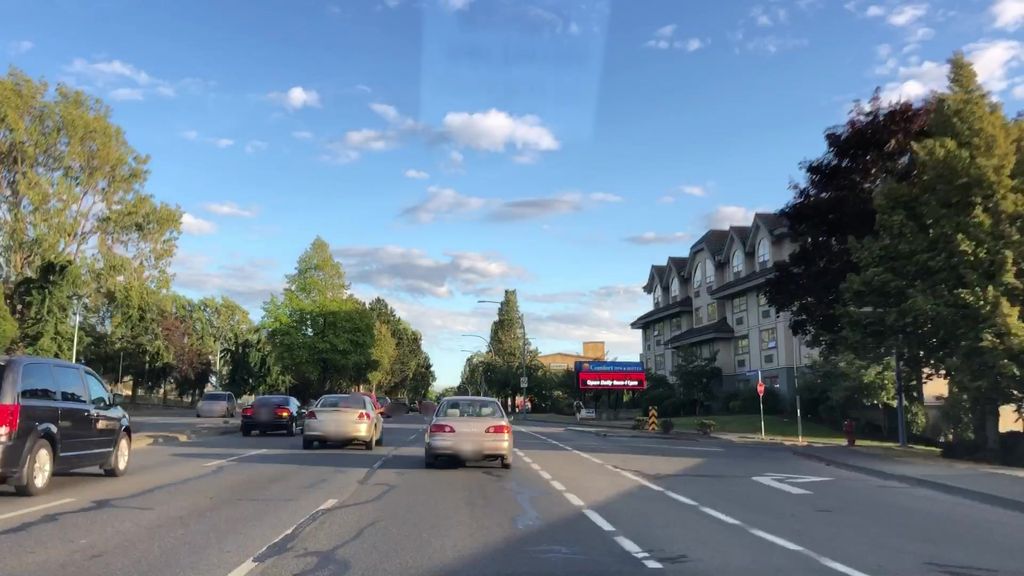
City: victoria